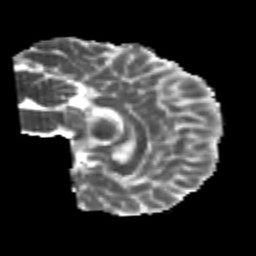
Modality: MD
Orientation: sagittal
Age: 21
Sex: male
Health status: healthy
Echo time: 0.074 s